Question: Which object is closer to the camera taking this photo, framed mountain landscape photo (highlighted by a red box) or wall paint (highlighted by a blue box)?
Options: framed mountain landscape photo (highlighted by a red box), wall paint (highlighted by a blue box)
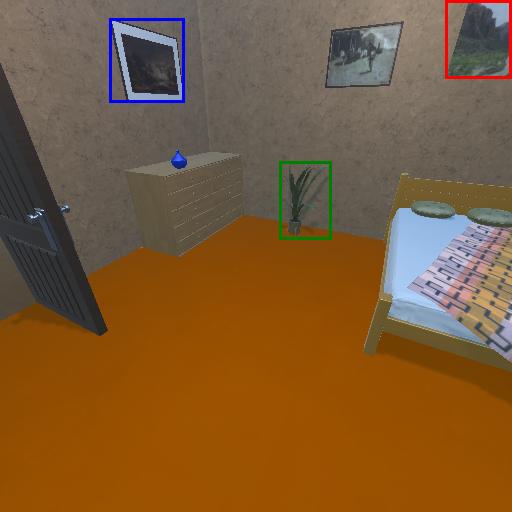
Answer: framed mountain landscape photo (highlighted by a red box)